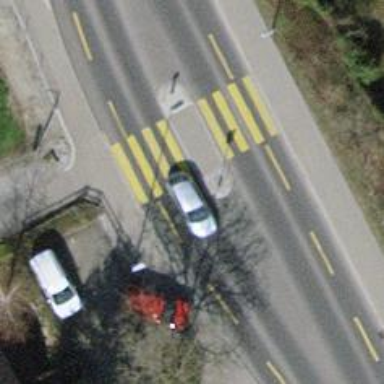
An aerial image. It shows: Uncontrolled zebra crossing with pedestrian island.